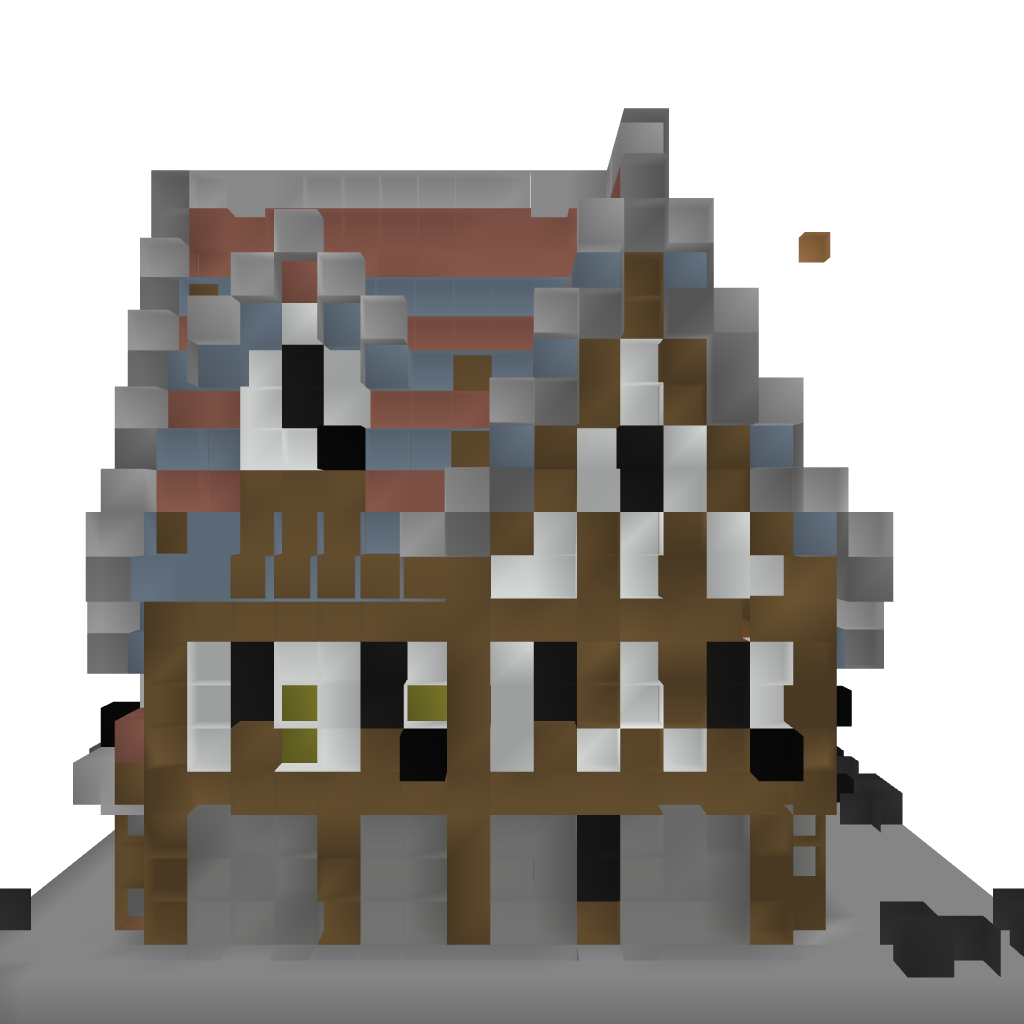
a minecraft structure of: small house